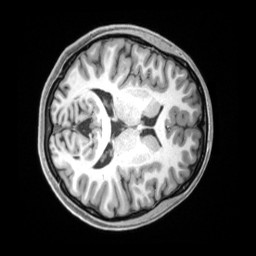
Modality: T1w
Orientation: axial
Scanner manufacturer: siemens
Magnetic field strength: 3 T
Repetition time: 2.5 s
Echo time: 0.00218 s